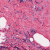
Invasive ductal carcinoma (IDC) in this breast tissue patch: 0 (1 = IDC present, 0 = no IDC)